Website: macys
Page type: customer-info-address
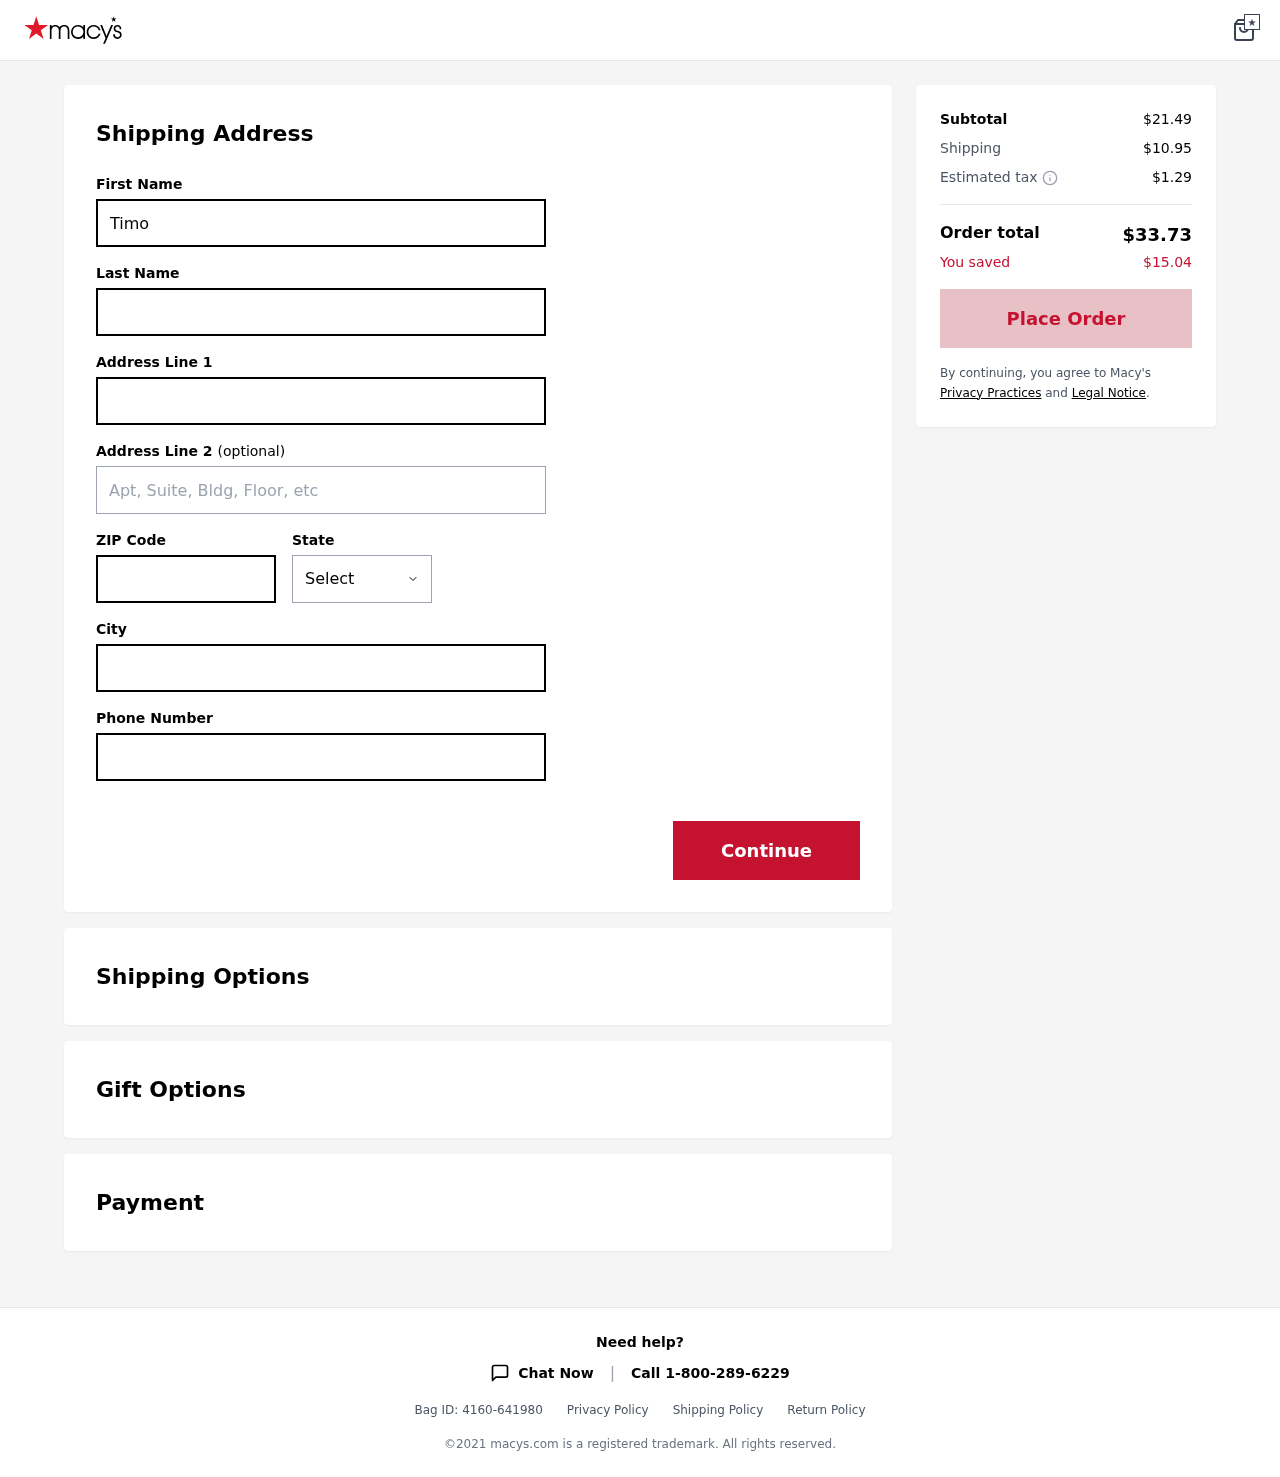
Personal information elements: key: PII_CITY
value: South Martha
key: PII_FIRSTNAME
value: Timothy
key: PII_LASTNAME
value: Peterson
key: PII_PHONE
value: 2609399191
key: PII_POSTCODE
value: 85584
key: PII_STATE
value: Ohio
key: PII_STREET
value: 7197 Jones Unions Suite 636
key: PII_STREET2
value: Suite 509
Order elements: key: ORDER_SUBTOTAL
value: $21.49
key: ORDER_SHIPPING_COST
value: $10.95
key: ORDER_TAX
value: $1.29
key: ORDER_TOTAL
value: $33.73
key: ORDER_SAVINGS
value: $15.04